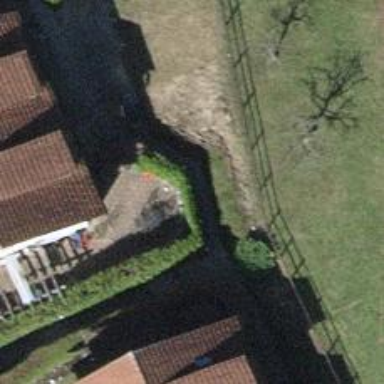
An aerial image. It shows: Hedge acting as barrier.